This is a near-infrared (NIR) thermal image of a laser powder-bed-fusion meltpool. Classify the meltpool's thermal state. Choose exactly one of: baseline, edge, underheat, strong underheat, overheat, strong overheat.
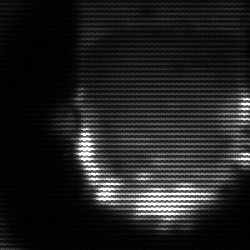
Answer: baseline